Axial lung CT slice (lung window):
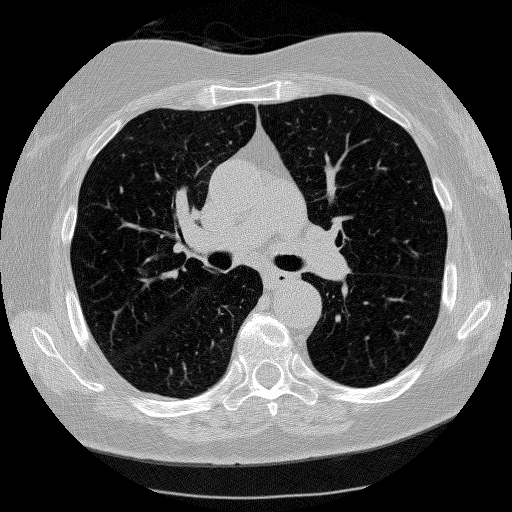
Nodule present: no